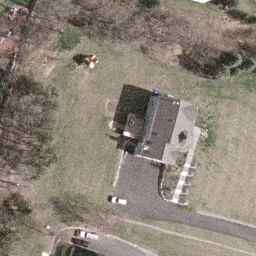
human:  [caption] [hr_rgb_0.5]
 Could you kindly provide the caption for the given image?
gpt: This is a sparse residential area with a house surrounded by withered plants and lawn .

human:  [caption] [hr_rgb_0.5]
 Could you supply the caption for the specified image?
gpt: A house is surrounded by withered plants in the sparse residential area .

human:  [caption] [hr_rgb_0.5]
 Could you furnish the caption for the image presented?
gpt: A house is surrounded by withered plants and lawn in the sparse residential area .

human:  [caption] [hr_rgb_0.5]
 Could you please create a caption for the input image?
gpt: A house with some cars parked beside is in the sparse residential area .

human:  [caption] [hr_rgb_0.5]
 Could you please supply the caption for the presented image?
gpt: A house with plants surrounded and some cars parked beside .